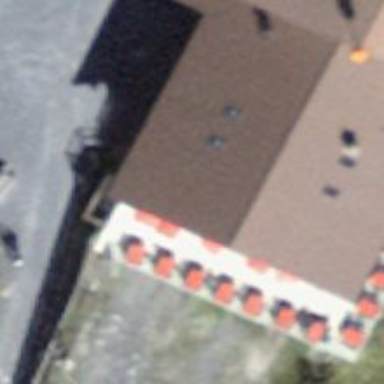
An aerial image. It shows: Restaurant.